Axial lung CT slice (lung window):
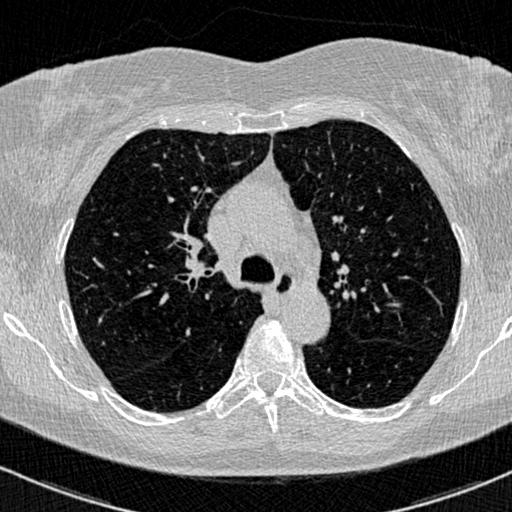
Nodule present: no